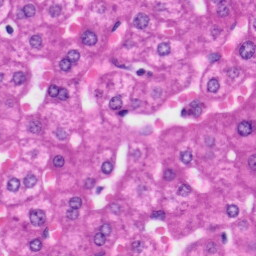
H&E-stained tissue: Liver